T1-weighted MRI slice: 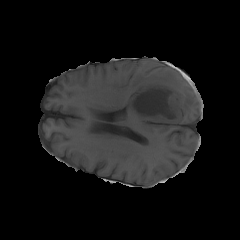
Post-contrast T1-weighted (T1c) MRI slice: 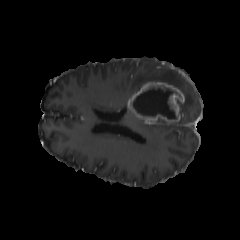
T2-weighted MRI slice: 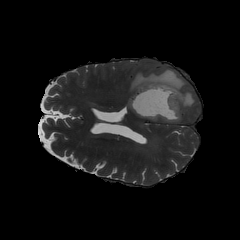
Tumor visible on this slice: yes